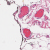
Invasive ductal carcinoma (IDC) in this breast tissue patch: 0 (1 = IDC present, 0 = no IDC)